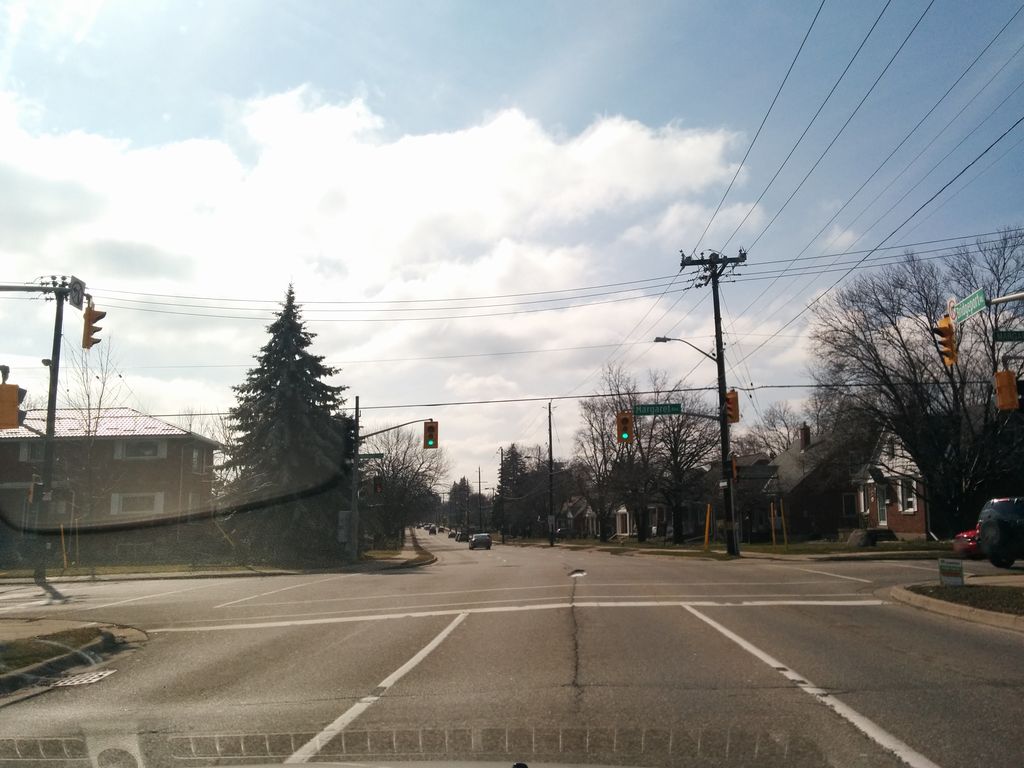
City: kitchener-waterloo